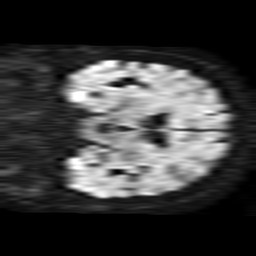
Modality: TRACE
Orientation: coronal
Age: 80
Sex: female
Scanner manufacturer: philips
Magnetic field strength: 1.5 T
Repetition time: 3.406 s
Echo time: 0.06922 s